Current action and preconditions to check: path_clear

Your task: For each precondition in the list above, predict whether it will hold at this action.

Consider the current scene as observed from the mobile robot's camera, and analyze the predicted future states of all dynamic agents (e.g., people, animals, vehicles, or any moving entities) within the NEXT SECOND.

IMPORTANT: Only answer "very likely" if you are absolutely certain—based on strong, clear evidence—that a dynamic agent will violate the precondition in the predicted future state. Do NOT answer "very likely" for unlikely, ambiguous, or low-probability risks.

Ask yourself for each precondition: Is there a high probability, with clear and convincing evidence, that the predicted future states of any dynamic agent will interfere with the predicted future state of the currently executing action within the NEXT SECOND, causing that precondition to fail?

Assess the risk level based on these predictions. Use "likely" or "very likely" if motions create a clear risk of interference.

Use "neutral" or "improbable" if agents are nearby but their predicted paths are clearly diverging or non-conflicting.

Failure Risk Categories: "very improbable", "improbable", "neutral", "likely", "very likely"

Answer Format: Output ONLY the probability_of_failure value from these categories: "very improbable", "improbable", "neutral", "likely", "very likely"

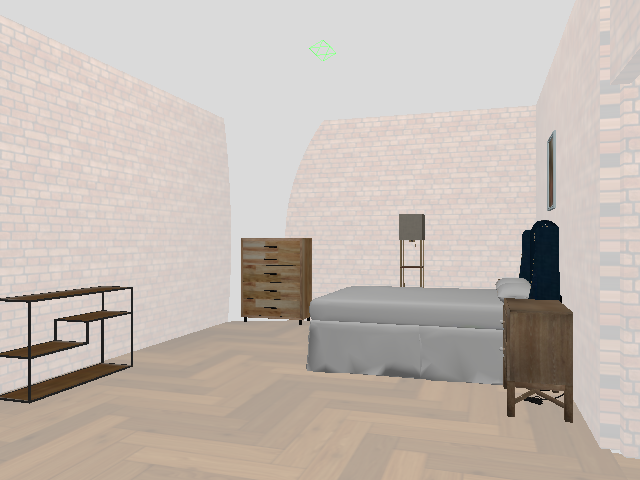

Answer: very improbable